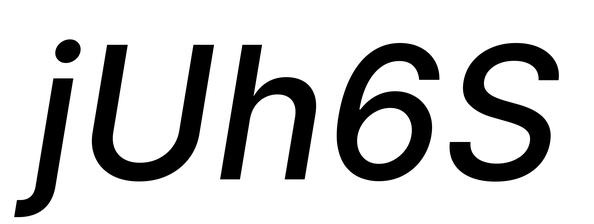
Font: Inter-Italic_Medium_Italic